Question: I am creating a Android Wear app that has a main activity and another setting activity, how i can display the setting activity when the user swipe the screen from right to left when he on the main activity ? something thing like this picture .

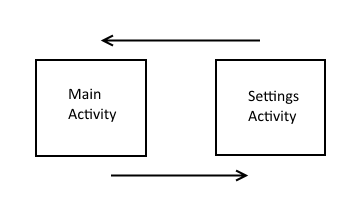
Answer: You can use android.support.v4.view.ViewPager just like you do in normal Android apps.